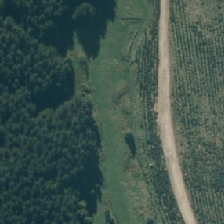
Land cover: high_producing_grassland